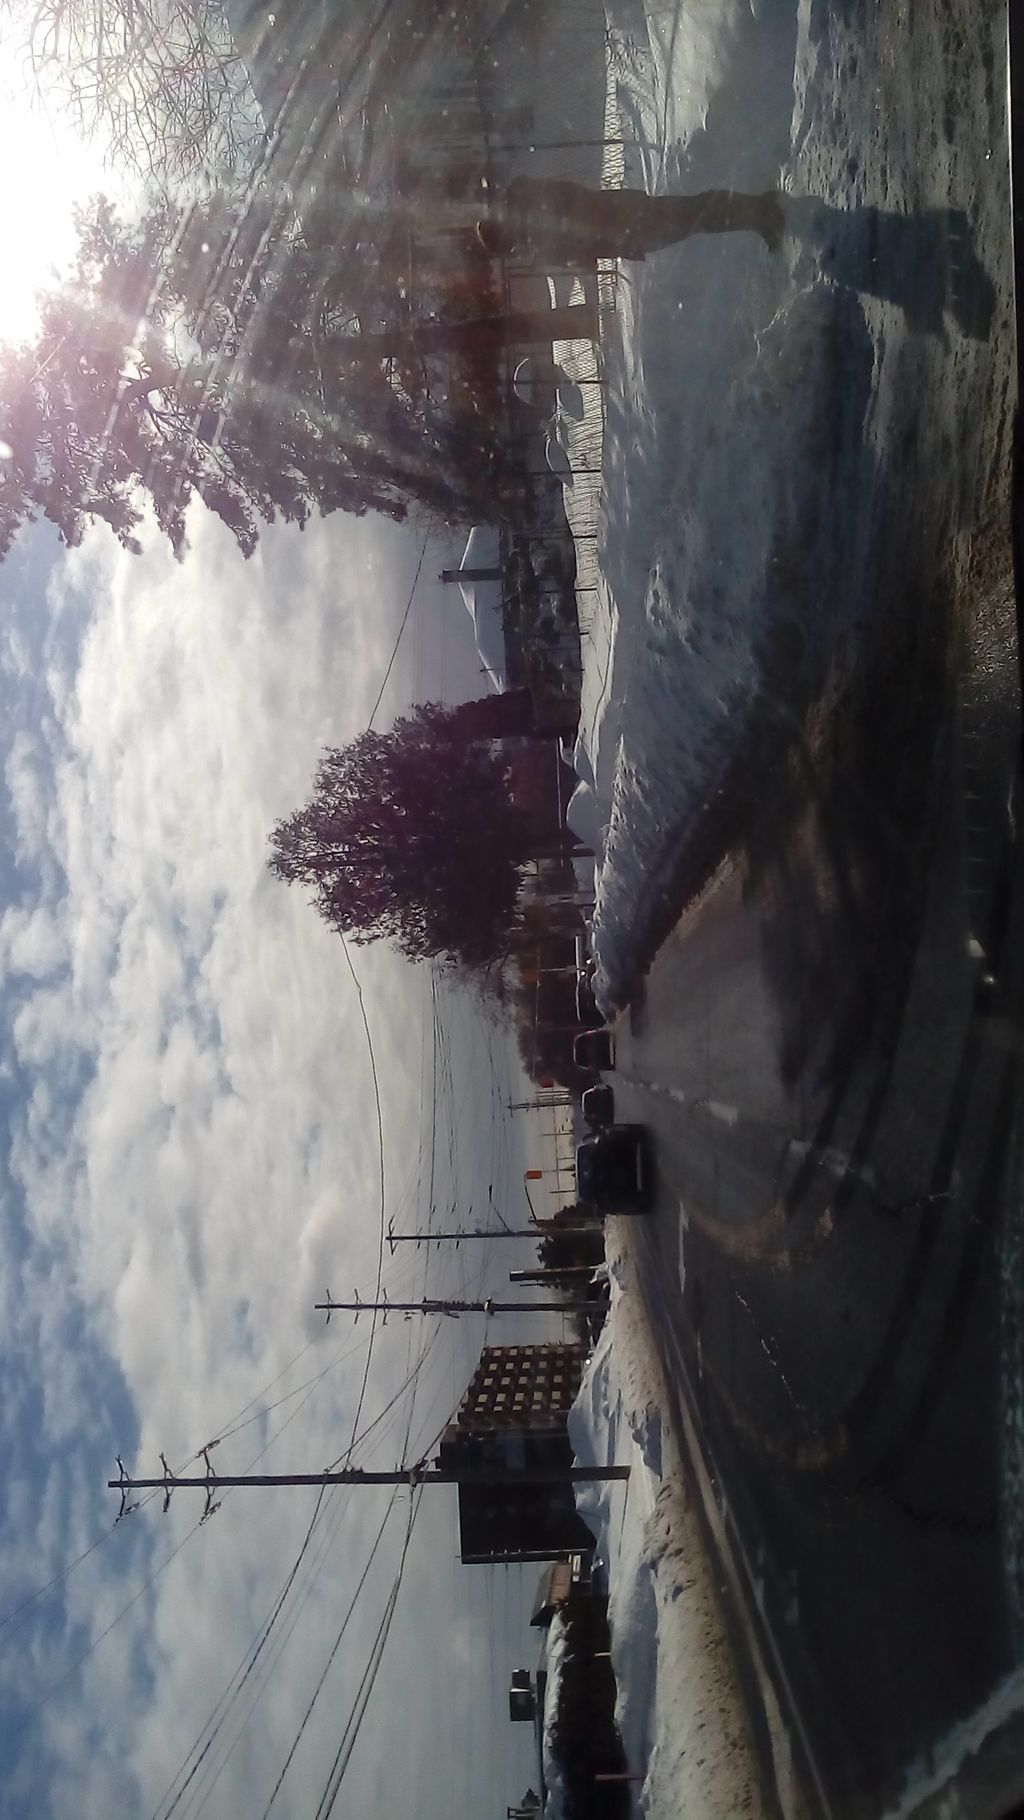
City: ottawa-gatineau